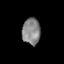
Tissue: skin
Cell type: Epithelial cells
Senescence score: 0.2362
Nuclear area (px): 479
Mean DAPI intensity: 130.86